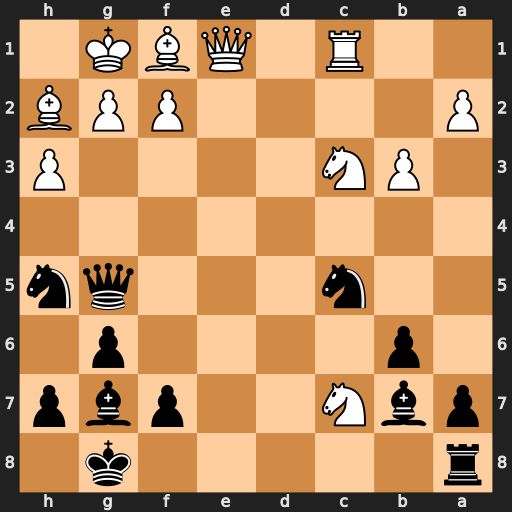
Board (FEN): r5k1/pbN2pbp/1p4p1/2n3qn/8/1PN4P/P4PPB/2R1QBK1
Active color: b
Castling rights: -
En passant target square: -
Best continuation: Nd3 Ne4 Qxc1 Qxc1 Nxc1